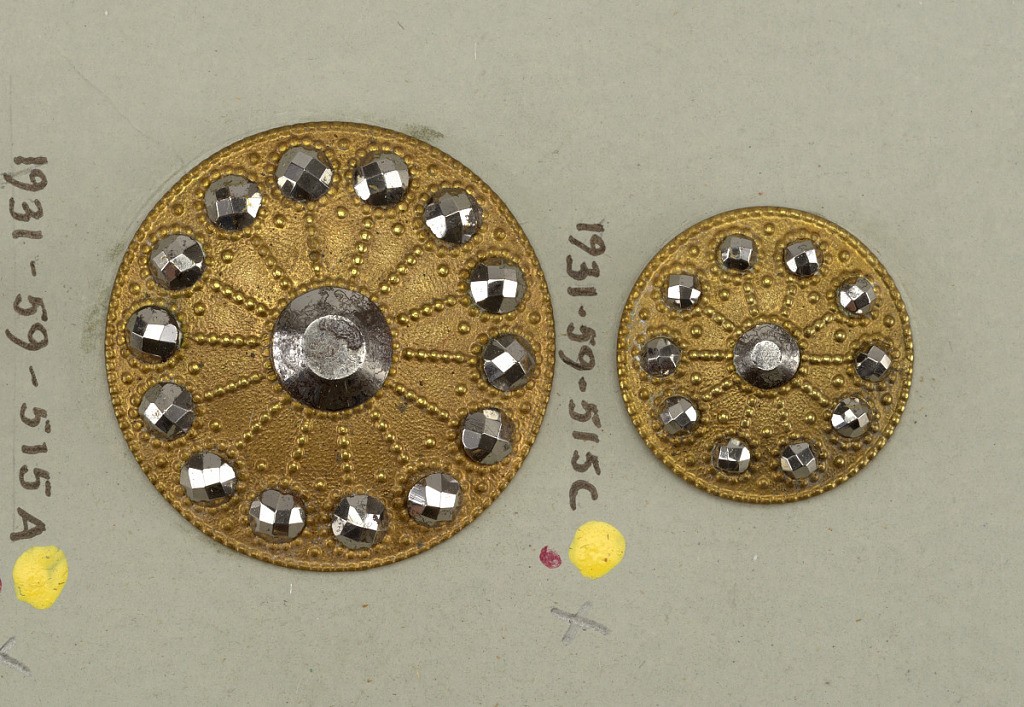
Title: Buttons
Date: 19th century
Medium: brass and steel
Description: brass buttons with cut steel knobs set in wheel-shaped ornaments.

Components a,c are on card 64